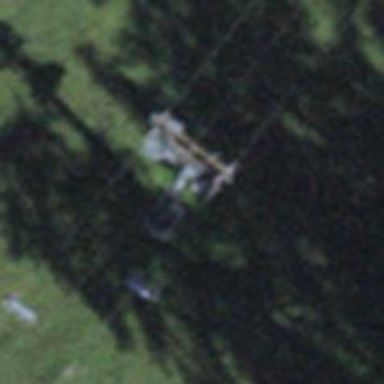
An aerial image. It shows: Pylon used for aerialway.